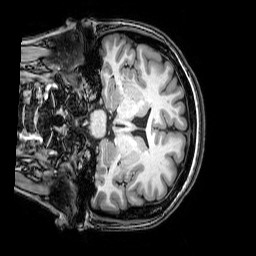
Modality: T1w
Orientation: coronal
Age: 41
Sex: female
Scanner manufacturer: philips
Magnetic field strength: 3 T
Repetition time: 0.008113 s
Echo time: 0.003709 s